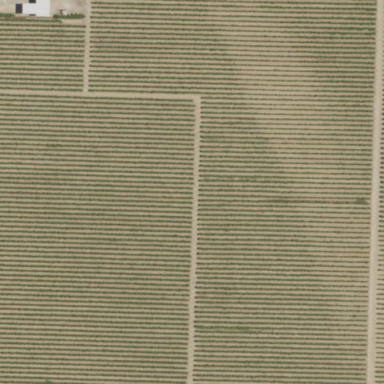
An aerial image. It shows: Beautiful vineyard in the countryside.